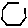
Label: hexagon